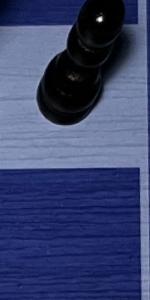
Label: Empty